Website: apple
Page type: billing-address
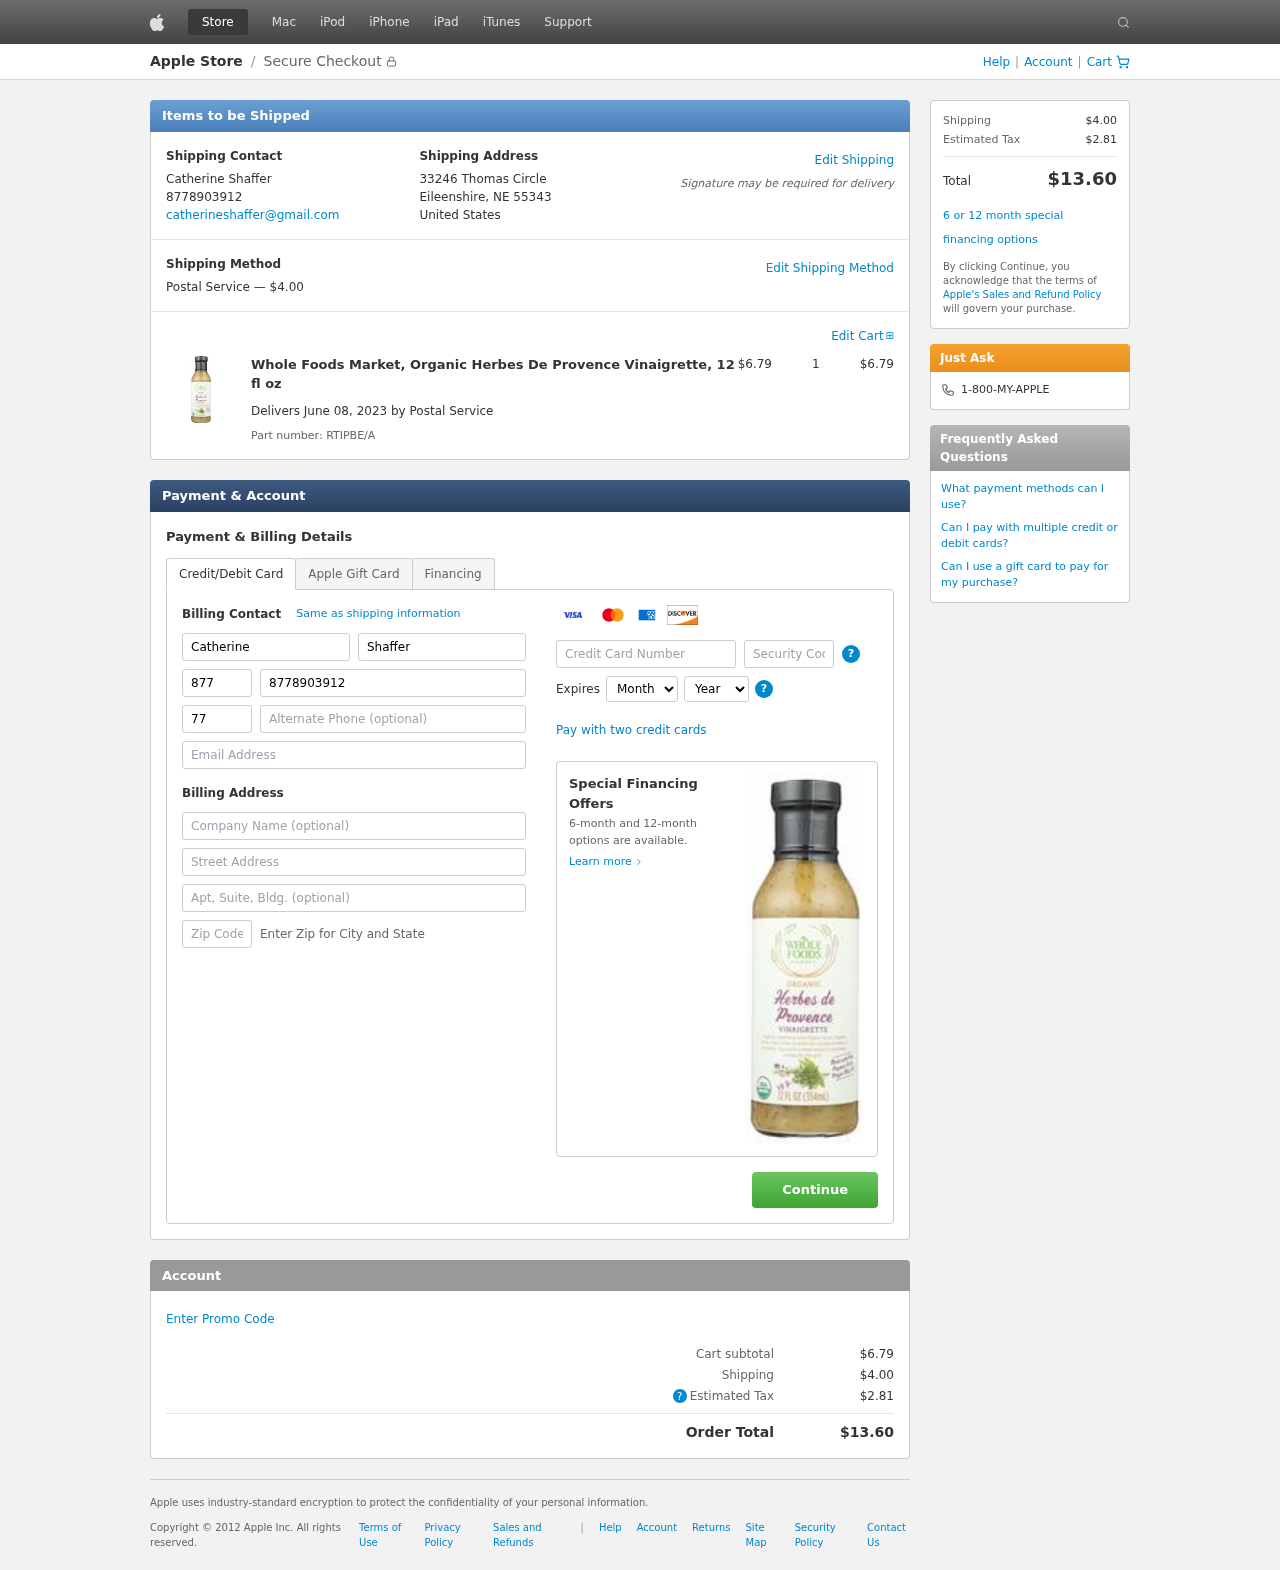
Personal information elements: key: PII_CARD_CVV
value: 740
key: PII_CARD_EXPIRY_MONTH
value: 12
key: PII_CARD_EXPIRY_YEAR
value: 26
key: PII_CARD_NUMBER
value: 2270 6461 3869 1653
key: PII_CITY_STATE_ZIP
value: Eileenshire, NE 55343
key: PII_COMPANY
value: Good, Brown and Diaz
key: PII_COUNTRY
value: United States
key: PII_EMAIL
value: catherineshaffer@gmail.com
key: PII_FIRSTNAME
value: Catherine
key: PII_FULLNAME
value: Catherine Shaffer
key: PII_LASTNAME
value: Shaffer
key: PII_PHONE
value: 8778903912
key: PII_PHONE_ALT
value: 7753649381
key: PII_PHONE_ALT_AREA
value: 775
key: PII_PHONE_AREA
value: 877
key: PII_POSTCODE2
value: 46143
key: PII_STREET
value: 33246 Thomas Circle
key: PII_STREET2
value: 76672 Anthony Divide Suite 649
Product elements: key: PRODUCT1_NAME
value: Whole Foods Market, Organic Herbes De Provence Vinaigrette, 12 fl oz
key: PRODUCT1_PRICE
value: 6.79
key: PRODUCT1_QUANTITY
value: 1
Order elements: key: ORDER_SHIPPING_COST
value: $4.00
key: ORDER_SUBTOTAL
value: $6.79
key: ORDER_DELIVERY_DATE
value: June 08, 2023
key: ORDER_PART_NUMBER
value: RTIPBE/A
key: ORDER_TAX
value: $2.81
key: ORDER_TOTAL
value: $13.60